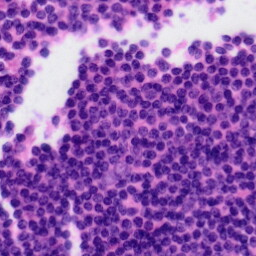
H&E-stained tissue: Tonsil